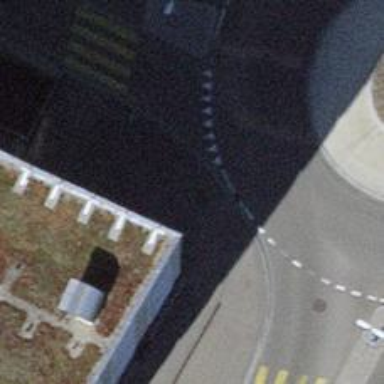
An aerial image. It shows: Paved footway tunnel.